Field crop: tomato
Growth stage: 1
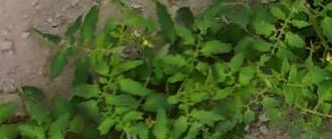
Species: tomato